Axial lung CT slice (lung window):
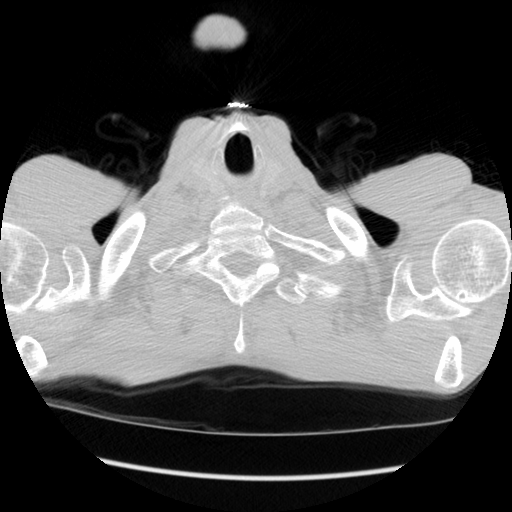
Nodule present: no